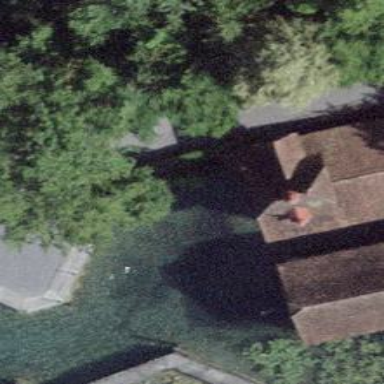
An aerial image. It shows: Boathouse building.